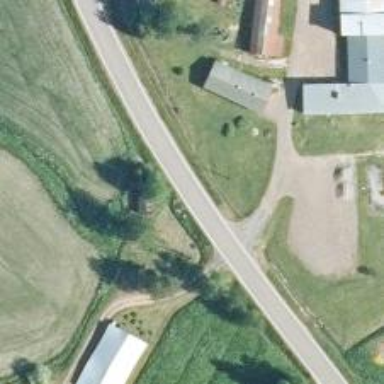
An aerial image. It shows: Secondary road with asphalt surface.